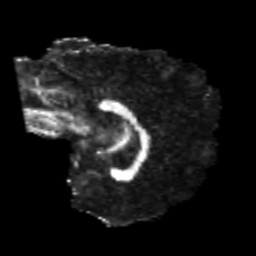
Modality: FA
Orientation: sagittal
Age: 25
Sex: female
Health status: healthy
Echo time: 0.074 s